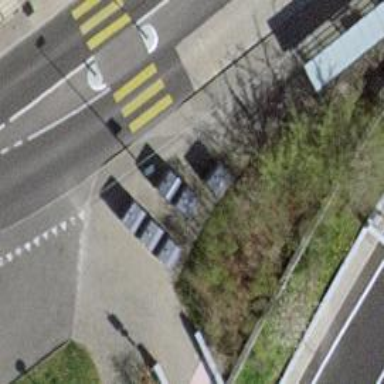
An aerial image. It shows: Recycling container for recycling.